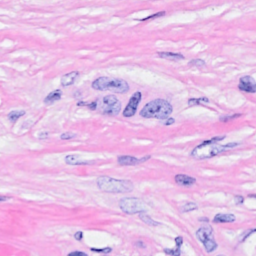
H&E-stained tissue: Breast